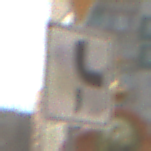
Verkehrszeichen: VerlaufVorfahrtsstrasse10
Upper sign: VorfahrtGewaehren
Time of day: MorningAfternoon
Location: Outdoor (Urban)
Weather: PartlyCloudy
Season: NotSpecified
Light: Natural